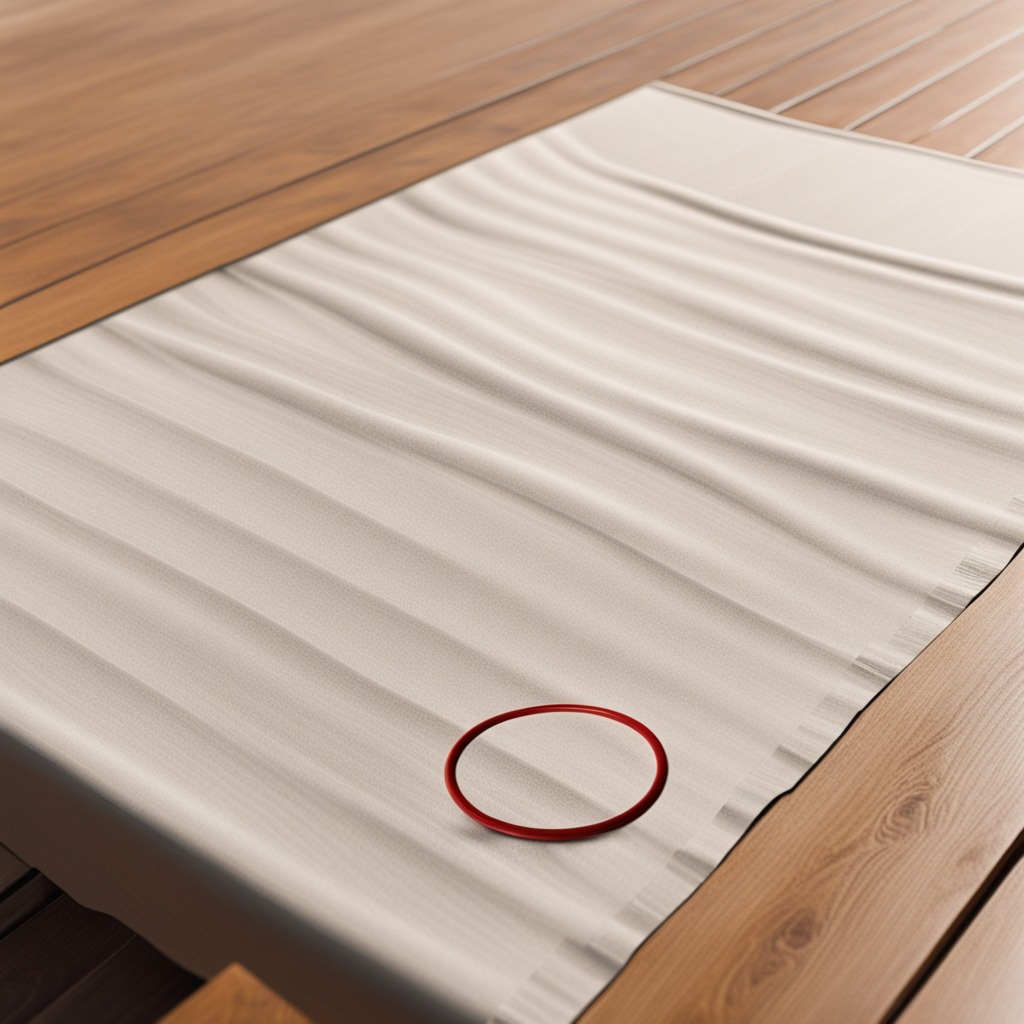
A rubber O-ring lying on a wooden table in an outdoor workshop during daytime bright natural light soft shadows worn but beneath the cloth